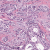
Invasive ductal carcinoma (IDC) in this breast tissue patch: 1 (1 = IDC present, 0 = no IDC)